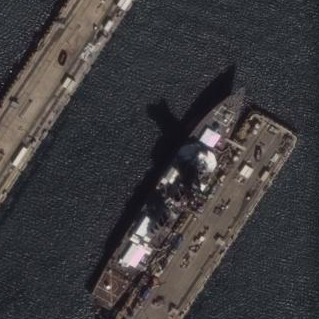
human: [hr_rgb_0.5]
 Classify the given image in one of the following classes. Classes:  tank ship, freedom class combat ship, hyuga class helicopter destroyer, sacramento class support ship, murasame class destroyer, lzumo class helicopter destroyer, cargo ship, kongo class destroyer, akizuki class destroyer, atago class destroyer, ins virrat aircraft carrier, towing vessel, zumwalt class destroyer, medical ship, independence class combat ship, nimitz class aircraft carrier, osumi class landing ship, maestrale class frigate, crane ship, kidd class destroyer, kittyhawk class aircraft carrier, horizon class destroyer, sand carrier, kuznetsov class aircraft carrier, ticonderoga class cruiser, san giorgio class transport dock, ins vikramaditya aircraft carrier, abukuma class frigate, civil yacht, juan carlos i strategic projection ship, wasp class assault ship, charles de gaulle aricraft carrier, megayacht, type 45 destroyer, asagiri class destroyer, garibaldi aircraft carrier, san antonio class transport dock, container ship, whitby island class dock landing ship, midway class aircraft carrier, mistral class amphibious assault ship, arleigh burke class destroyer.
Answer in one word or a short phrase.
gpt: Arleigh Burke class destroyer